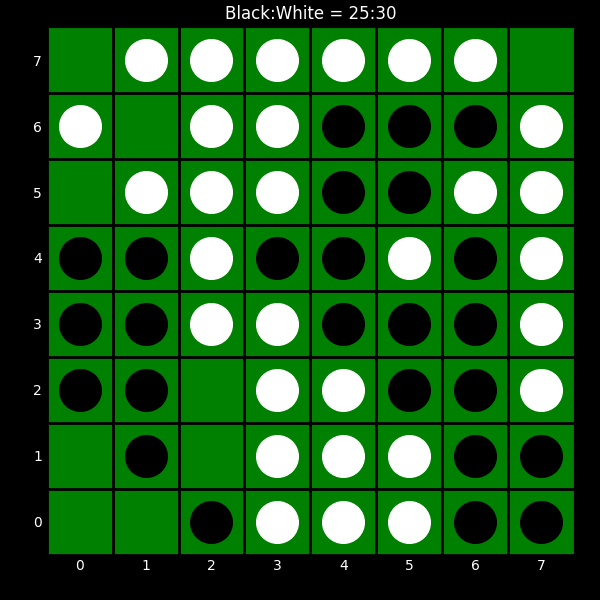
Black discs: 25
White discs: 30